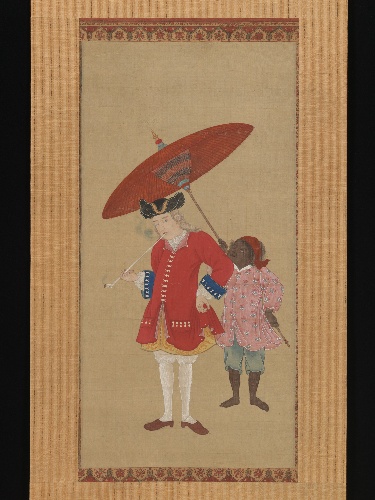
Artist: Kawahara Keiga
Artist bio: Japanese, 1786–1860
Date: early 19th century
Object type: Hanging Scroll
Classification: Paintings
Medium: Hanging scroll; ink and color on silk, negoro lacquer roller knobs
Culture: Japan
Period: Edo period (1615–1868)
Dimensions: Image: 19 3/4 x 9 7/8 in. (50.2 x 25.1 cm)
Department: Asian Art
Credit line: Gift of Florence and Herbert Irving, 2015
Accession year: 2015
Repository: Metropolitan Museum of Art, New York, NY
Tags: Men|Smoking|Servants|Parasols